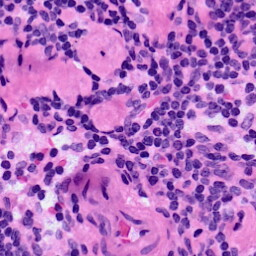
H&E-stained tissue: LymphNode